Field crop: maize
Growth stage: 1
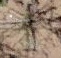
Species: salsola